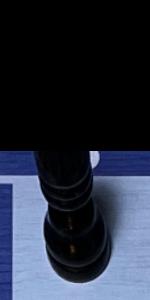
Label: Bishop_Black